Question: I am dealing with some HTML text that I basically have read access to. I can change things with CSS, but the actual layout of the HTML is static. I am using several hundred instances of the same type of HTML that is laid out like the following:
'''
<div class = 'outer'>
<span class = 'inner'>5</span>
Some other random text that is formatted according to the style of the outer class.
</div>
'''
For the purposes of the project I am working on, all of the text that I am displaying within the outer class () needs to justified. But the contents of the inner span need to be anchored to the start of the line. My current problem is that because all of the text is being justified, the inner span content is being pushed out to different places on the line because the text is all different.
So is there a way to have the inner span ignore the fact that the outer class is telling it to be justified? How might I go abut solving this issue?

I would be fine with the way 6 & 7 look as well as the way 8 & 9 look, just as long as it is consistent.
EDIT: CSS
'''
.outer {
padding-left:10px;
padding-right:10px;
font-family:palatino;
font-size:17px;
-webkit-column-count: 2;
-webkit-column-gap: 20px;
-webkit-column-rule: solid 1px #999;
border-bottom: solid 1px #999;
text-align:justify;
}
'''
And then I realized I often times don't have a class set to the SPAN, so I tried to do what the answer below suggested to do like this:
'''
.outer span{
display:inline-block;
width:10px;
}//But it still isn't fixing the issue of the left side alignment
'''
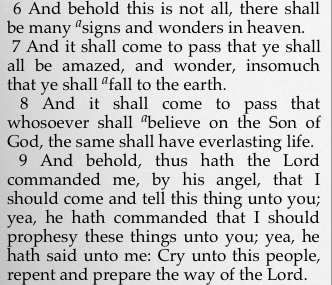
Answer: If I understand the situation correctly, you have short paragraphs starting with a number, and the paragraphs are to be rendered as justified on both sides, but the space between the number and the first word should not be stretched. Moreover, it seems that the paragraphs start with a no-break space; otherwise I cannot understand why they start with varying-width space in the screenshot.
I don't think there's any CSS solution. The CSS properties for justification are rather simple, not letting you control which spaces get adjusted (even as per CSS 3 Text).
There's a character-level solution, though, but with some risks. Instead of no-break spaces (which are treated as non-stretchable by some browsers, but not by all, and the trend seems to treat them as normal spaces except for line-breaking), use fixed-width spaces. This may however fail on IE 6, depending on font; see my <URL>.
You could specify that the number be surrounded by an unstretchable en space, thereby directing all stretching of spaces to other spaces on the line, by starting a paragraph as follows:
'''
<div class = 'outer'>
&ensp;5&ensp;Text of the paragraph.
</div>
'''
The en space, being 0.5em wide, might be too wide. The four-per-em space (0.25em wide) corresponds to a typical width of a normal space when unstretched (though this depends on the font). To use it, replace '&ensp;' by '&#x2005;' or by the actual U+2005 character, if using UTF-8 encoding.